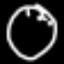
Label: clock